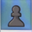
Piece: bP